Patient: sex M, age 79
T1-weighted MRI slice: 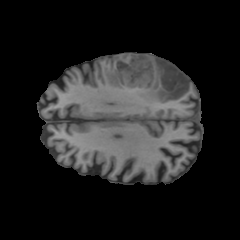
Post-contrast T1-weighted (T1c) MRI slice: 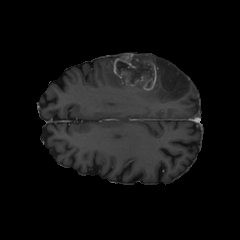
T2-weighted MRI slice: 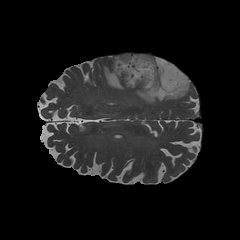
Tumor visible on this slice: yes
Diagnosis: Glioblastoma, IDH-wildtype
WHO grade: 4